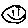
Label: smiley face